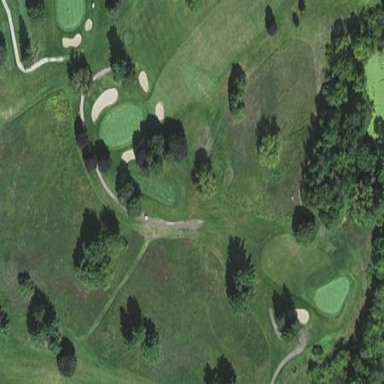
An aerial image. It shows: Golf rough area.